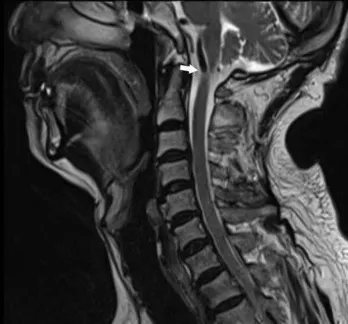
MR images in a patient with nape pain and left leg weakness. (A) Sagittal T2 weighted MR image showing a signal void compressing the upper cervical spinal cord at the atlas level.
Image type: radiology (mri)